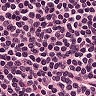
Metastatic tissue present: no